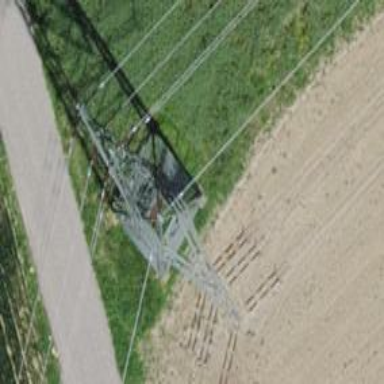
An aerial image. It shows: View of power lines with both double and single wires.